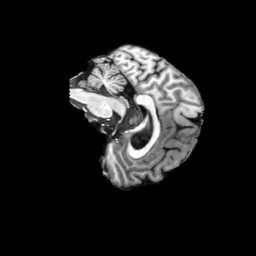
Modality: T1w
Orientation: sagittal
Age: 51
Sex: female
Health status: ill